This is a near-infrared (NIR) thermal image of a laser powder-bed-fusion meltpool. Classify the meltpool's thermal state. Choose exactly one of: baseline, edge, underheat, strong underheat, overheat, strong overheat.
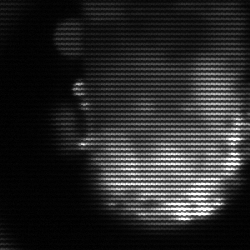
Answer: baseline